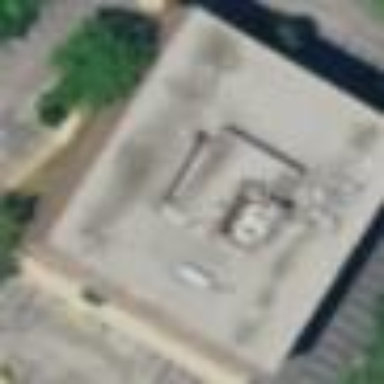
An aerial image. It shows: Office building.